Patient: sex M, age 60
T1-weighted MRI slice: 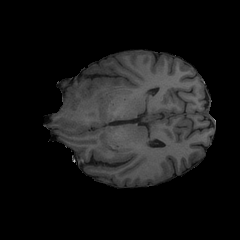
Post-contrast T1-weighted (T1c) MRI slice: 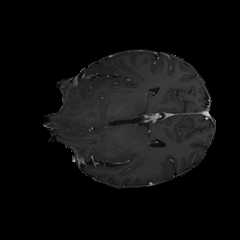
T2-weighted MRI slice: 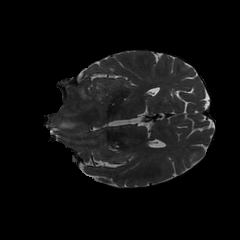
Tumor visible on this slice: yes
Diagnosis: Glioblastoma, IDH-wildtype
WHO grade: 4